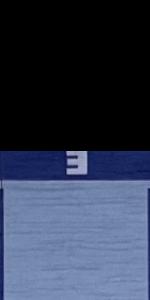
Label: Empty